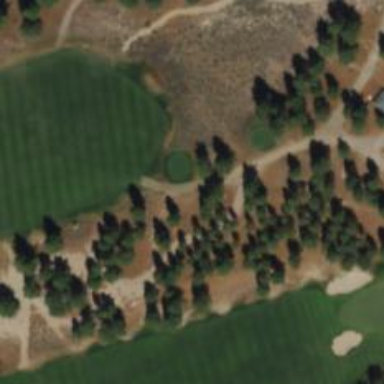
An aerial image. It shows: Path used for both walking and golf.